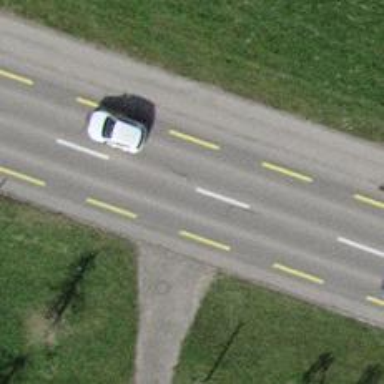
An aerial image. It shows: Primary highway with asphalt surface. There is soft lane for cyclists.